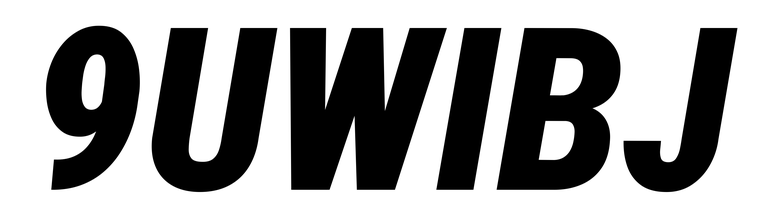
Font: Roboto-Italic_Condensed_Black_Italic